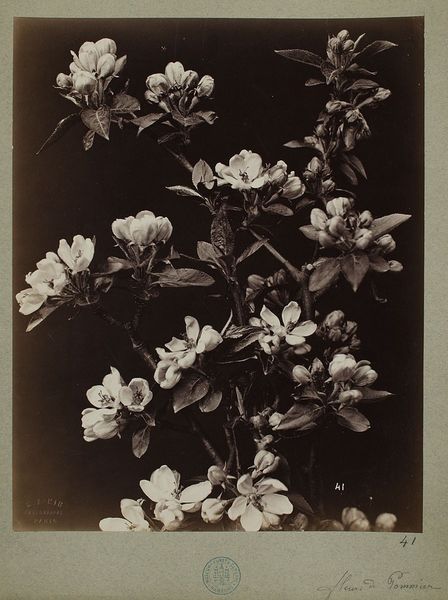
Titel: 41. Fleur du Pommier
Künstler: Constant Alexandre Famin
Standort: Hamburg
Institution: Museum für Kunst und Gewerbe Hamburg
Schlagwörter: blume, blumen, stillleben, foto, fotografie, photographie, blumenstillleben, photo, karton, apfelbaum, albumin, lichtbild, naturfotografie, sachfotografie, bildwerke, angewandte und bildende kunst, hessische systematik, blüte, tierfotografie, naturphotographie, tierphotographie, schwarzweißpositivverfahren, silbersalzverfahren, schwarzweißfotografie, objektstudien, sachphotographie, albuminpapier, früchtestillleben, blumenstück, apfelblüte